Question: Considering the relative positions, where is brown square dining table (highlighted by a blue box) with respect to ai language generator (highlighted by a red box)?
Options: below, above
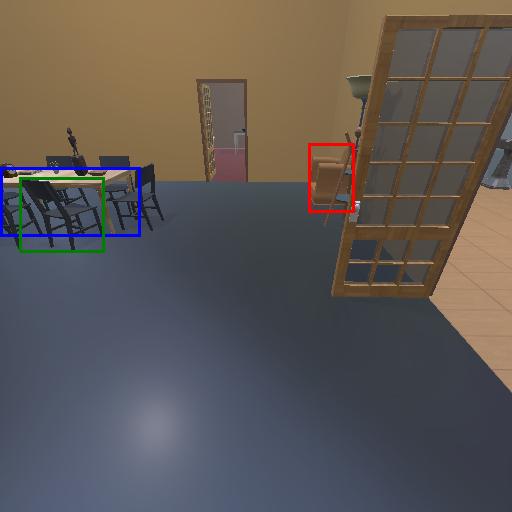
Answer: below